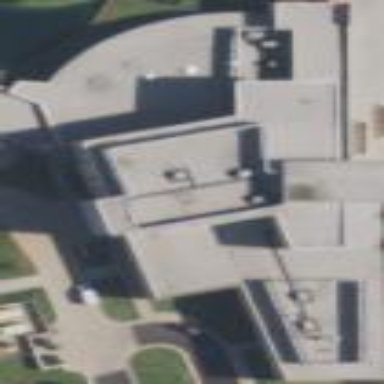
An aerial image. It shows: Hospital building.